Aerial crown-view tile of a tropical tree (Barro Colorado Island, Panama), acquired 20241112:
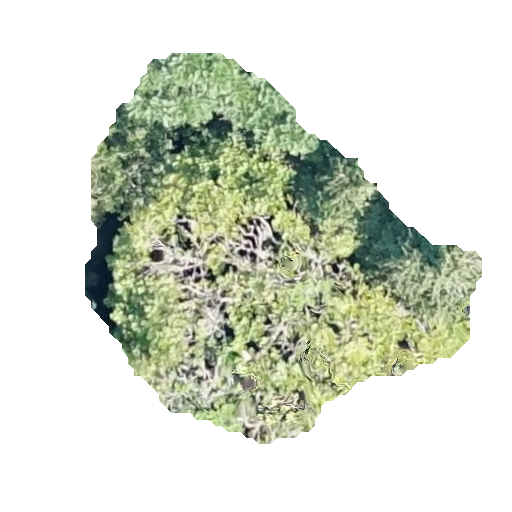
Species: Jacaranda copaia
GBIF accepted scientific name: Jacaranda copaia
Crown area: 152.017 m²